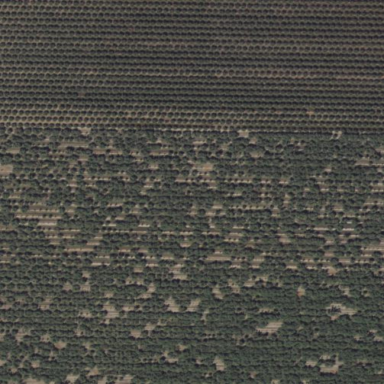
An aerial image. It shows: Orchard filled with almond trees.